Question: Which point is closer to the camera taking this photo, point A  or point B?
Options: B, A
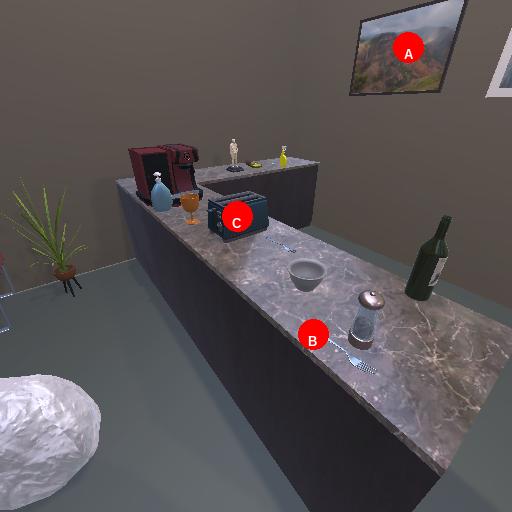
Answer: B